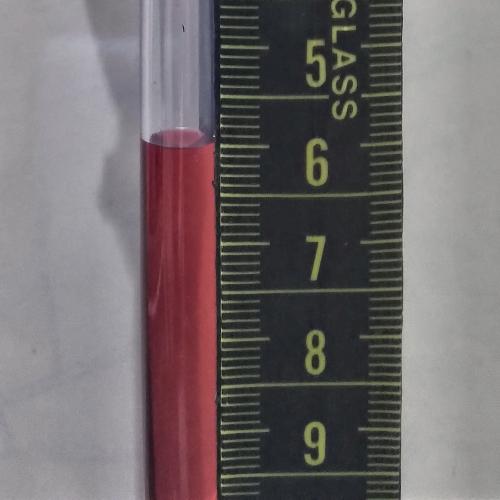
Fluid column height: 6.0 cm